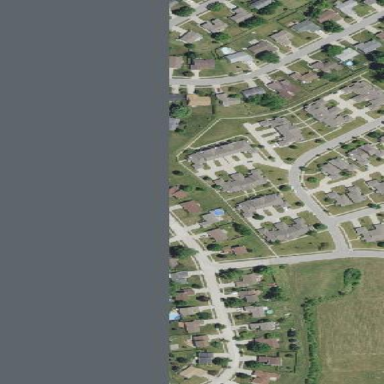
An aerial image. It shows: Residential area within neighborhood.